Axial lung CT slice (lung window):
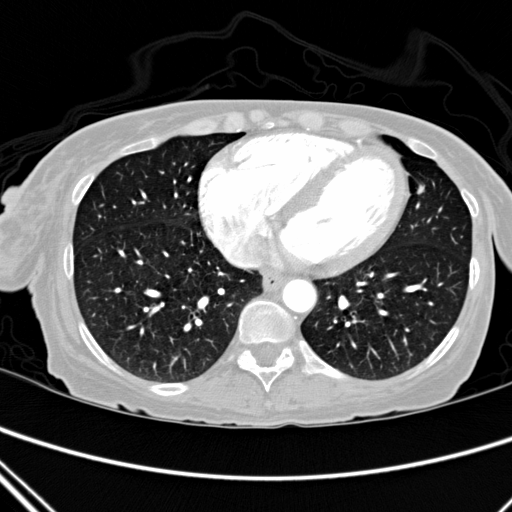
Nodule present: no